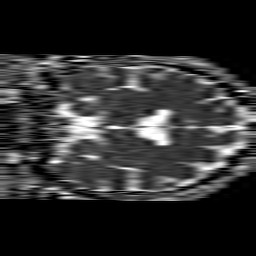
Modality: ADC
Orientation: coronal
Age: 49
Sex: male
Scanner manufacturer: philips
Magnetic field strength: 1.5 T
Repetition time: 4.6 s
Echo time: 0.09059 s